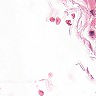
Metastatic tissue present: no